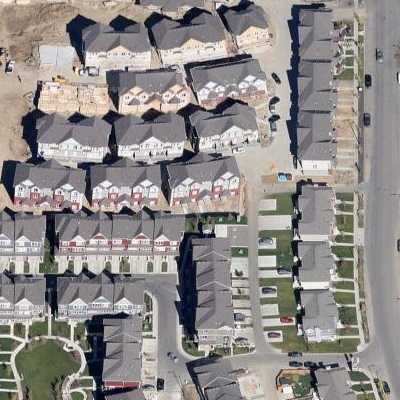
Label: Resident